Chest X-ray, AP view. Patient: 56 years old, sex F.
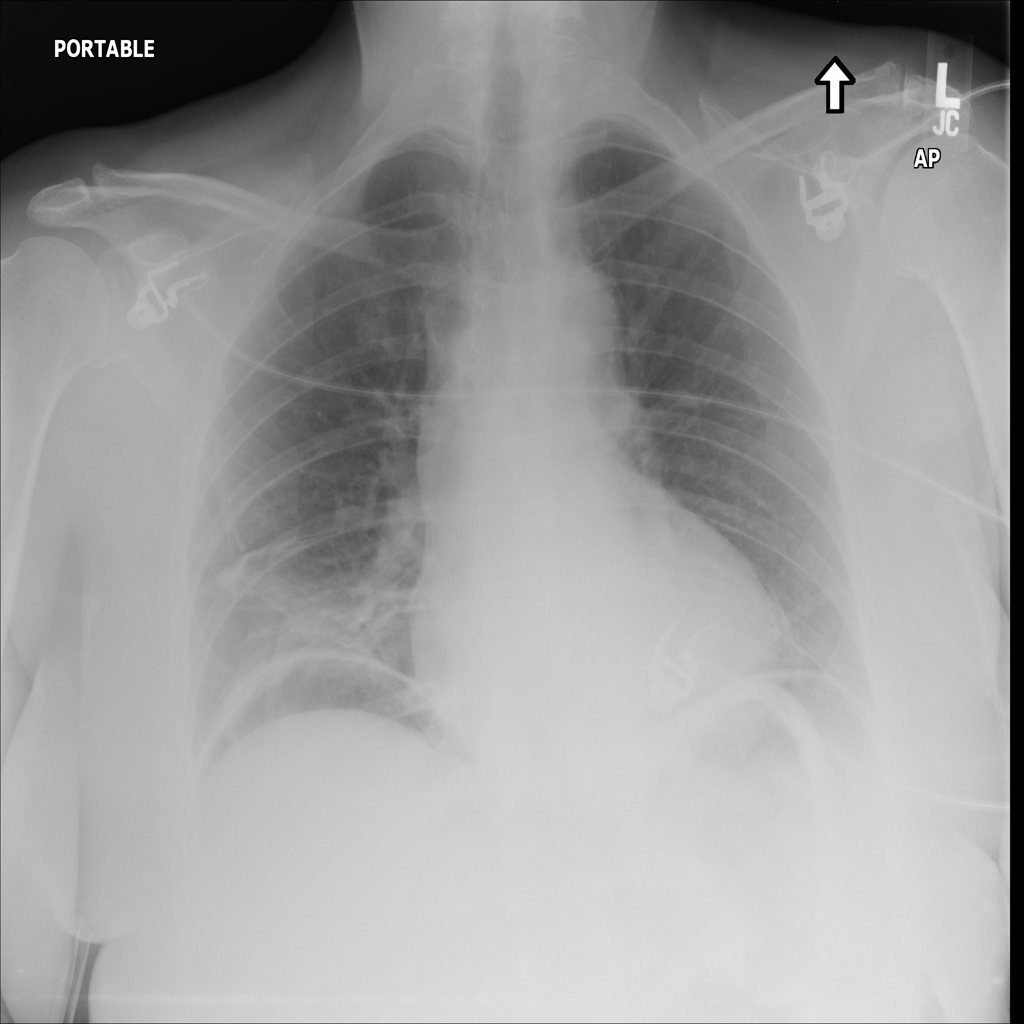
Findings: Atelectasis, Mass